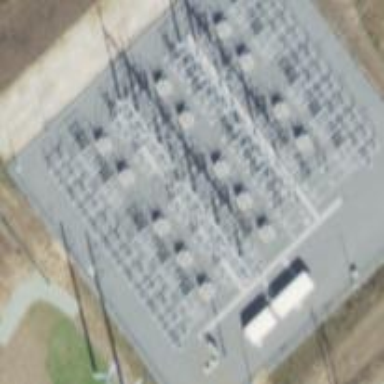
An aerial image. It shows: Switch used for power control.